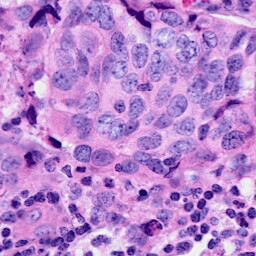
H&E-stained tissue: Breast